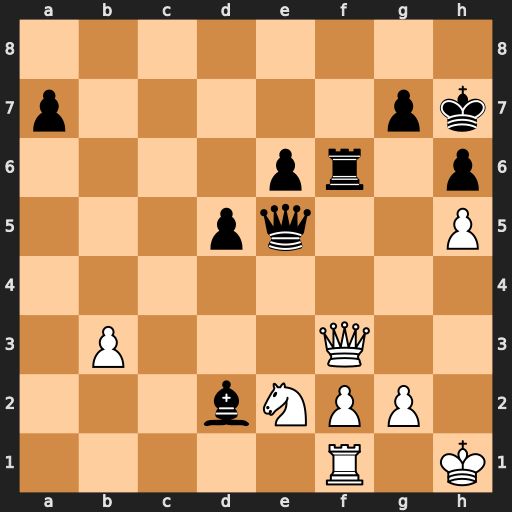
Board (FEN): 8/p5pk/4pr1p/3pq2P/8/1P3Q2/3bNPP1/5R1K
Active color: w
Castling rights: -
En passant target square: -
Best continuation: Qd3+ Kg8 Qxd2